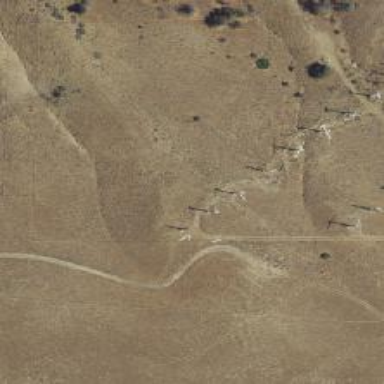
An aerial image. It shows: Wind power generator with wind turbines.